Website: apple
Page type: account-selection
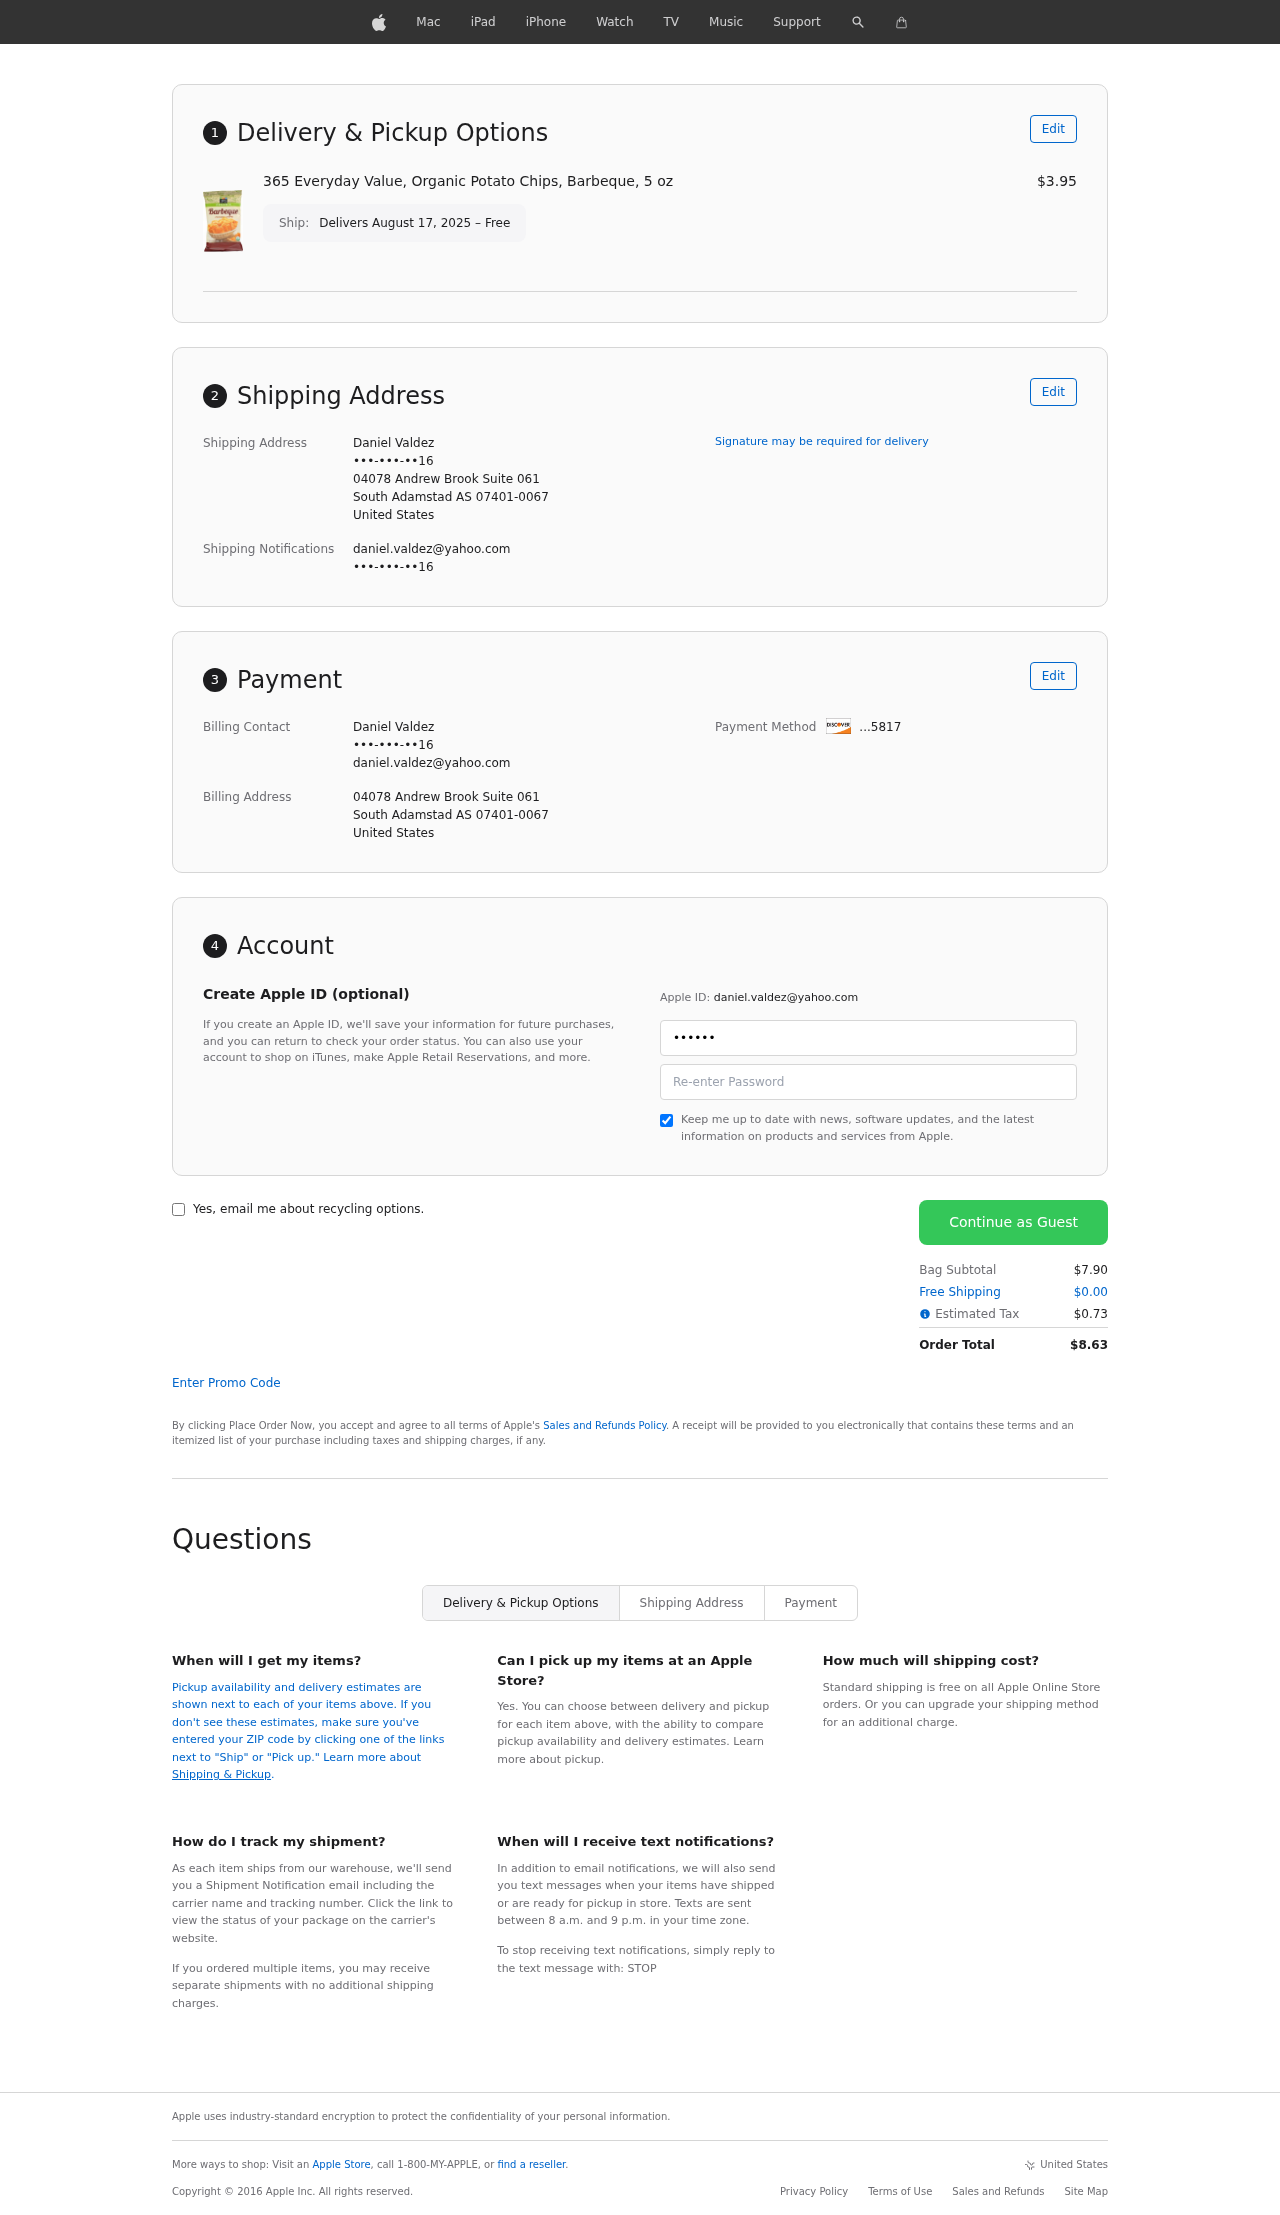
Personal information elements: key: PII_CARD_LAST4
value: ...5817
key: PII_CITY
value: South Adamstad
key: PII_COUNTRY
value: United States
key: PII_EMAIL
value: daniel.valdez@yahoo.com
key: PII_FULLNAME
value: Daniel Valdez
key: PII_PHONE
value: •••-•••-••16
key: PII_POSTCODE_FULL
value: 07401-0067
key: PII_POSTCODE_FULL
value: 07401
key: PII_STATE_ABBR
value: AS
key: PII_STREET
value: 04078 Andrew Brook Suite 061
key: PII_PHONE2
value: •••-•••-••16
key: PII_FIRSTNAME
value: Daniel
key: PII_LASTNAME
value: Valdez
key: PII_FULLNAME2
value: Daniel Valdez
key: PII_FULLNAME3
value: Daniel Valdez
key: PII_FIRSTNAME2
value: Daniel
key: PII_FIRSTNAME3
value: Daniel
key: PII_LASTNAME2
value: Valdez
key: PII_LASTNAME3
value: Valdez
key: PII_FIRSTNAME_DERIVED
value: Daniel
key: PII_LASTNAME_DERIVED
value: Valdez
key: PII_FULLNAME_DERIVED
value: Daniel Valdez
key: PII_NAME_FULL_DERIVED
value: Daniel Valdez
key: PII_PHONE3
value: •••-•••-••16
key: PII_EMAIL2
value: daniel.valdez@yahoo.com
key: PII_EMAIL3
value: daniel.valdez@yahoo.com
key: PII_STATE
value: AS
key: PII_POSTCODE
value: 07401
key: PII_POSTCODE_EXT
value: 0067
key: PII_POSTCODE_NUMERIC
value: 7401
Product elements: key: PRODUCT1_NAME
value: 365 Everyday Value, Organic Potato Chips, Barbeque, 5 oz
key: PRODUCT1_PRICE
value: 3.95
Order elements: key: ORDER_DELIVERY_DATE
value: Delivers August 17, 2025 – Free
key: ORDER_SUBTOTAL
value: $7.90
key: ORDER_SHIPPING_COST
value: $0.00
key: ORDER_TAX
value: $0.73
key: ORDER_TOTAL
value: $8.63